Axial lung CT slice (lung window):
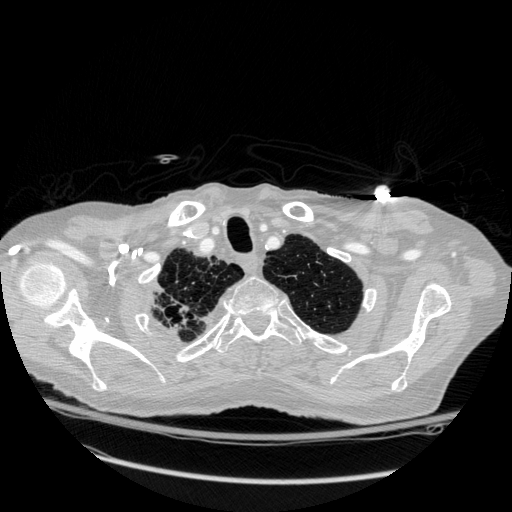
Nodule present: no